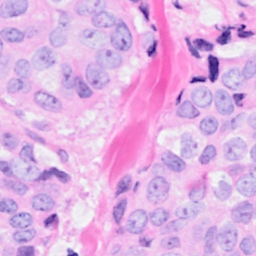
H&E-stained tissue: Breast